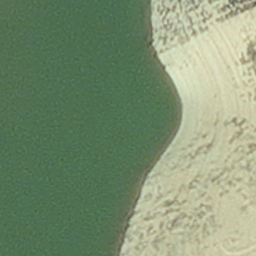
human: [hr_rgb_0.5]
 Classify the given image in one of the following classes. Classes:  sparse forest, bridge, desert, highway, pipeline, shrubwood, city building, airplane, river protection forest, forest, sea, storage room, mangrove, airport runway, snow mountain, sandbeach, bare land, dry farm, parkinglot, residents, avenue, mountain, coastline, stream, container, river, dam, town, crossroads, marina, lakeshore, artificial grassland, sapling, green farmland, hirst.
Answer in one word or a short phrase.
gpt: hirst